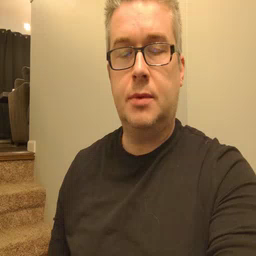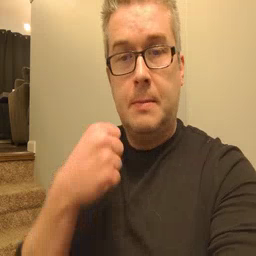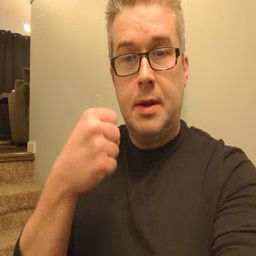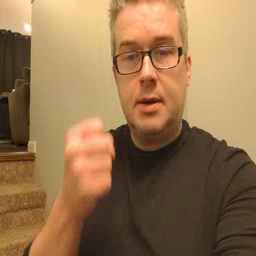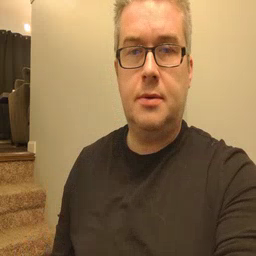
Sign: make